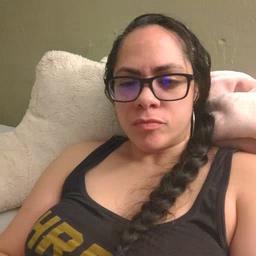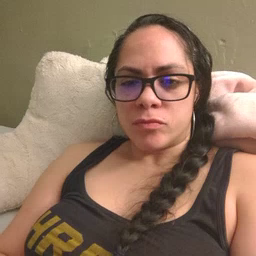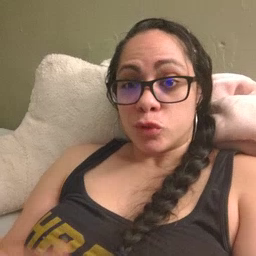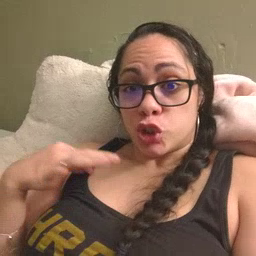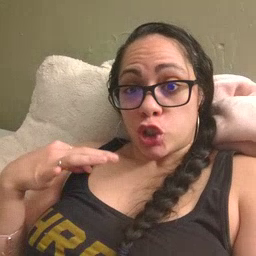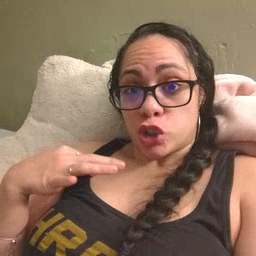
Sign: shirt